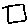
Label: square